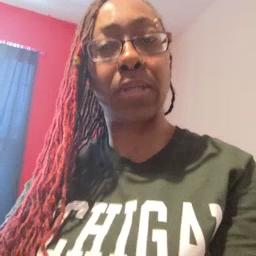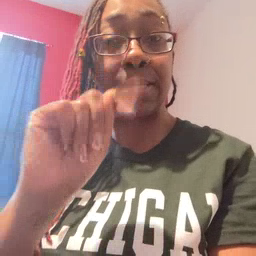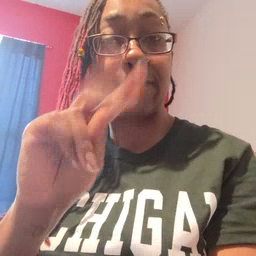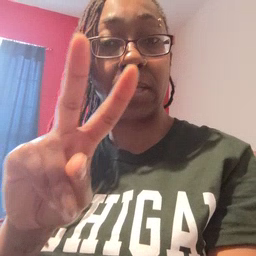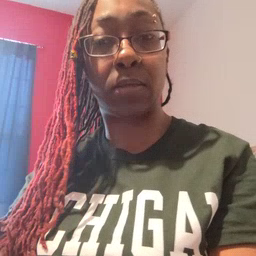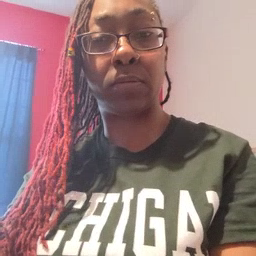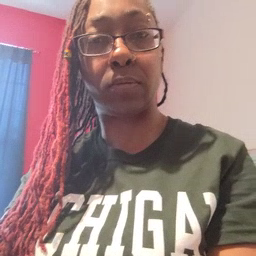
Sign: TV